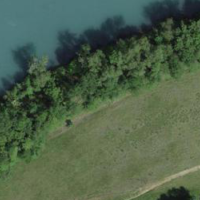
EUNIS habitat code: 25
Species observed at this site:
Pseudochorthippus parallelus
Fulica atra
Anas crecca
Colias croceus
Anthyllis vulneraria
Stauroderus scalaris
Orchis anthropophora
Maniola jurtina
Euphorbia cyparissias
Chorthippus biguttulus
Salvia pratensis